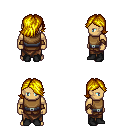
a pixel art fantasy rpg character, male body template, human, tanned skin, leather chest armor, robe skirt, blonde swoop hairstyle, cloth bracers, black shoes, four views (front, back, left, right), 2x2 character sprite sheet, small pixel art, hard edges, no anti-aliasing